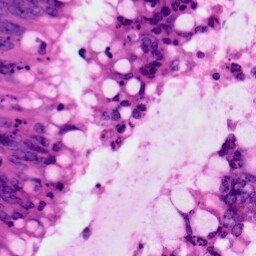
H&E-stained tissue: Colon